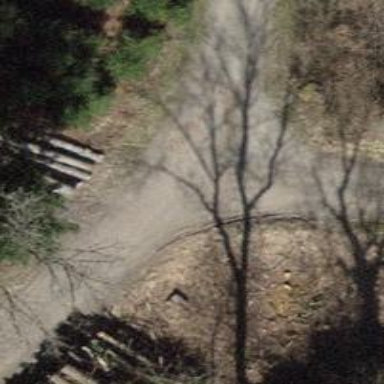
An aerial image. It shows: Track road with grade3 tracktype.